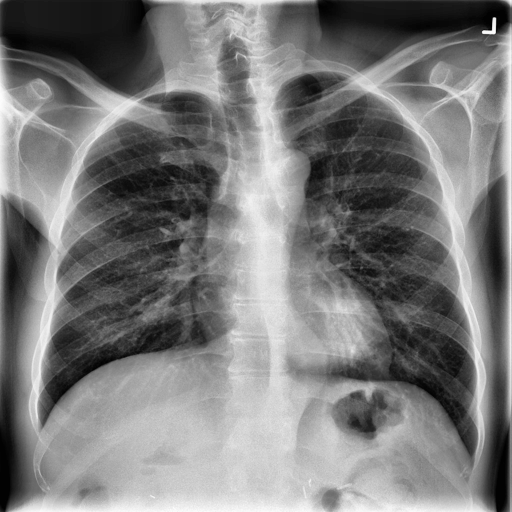
Finding: NORMAL